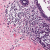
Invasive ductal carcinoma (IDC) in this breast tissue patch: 0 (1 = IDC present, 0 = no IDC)